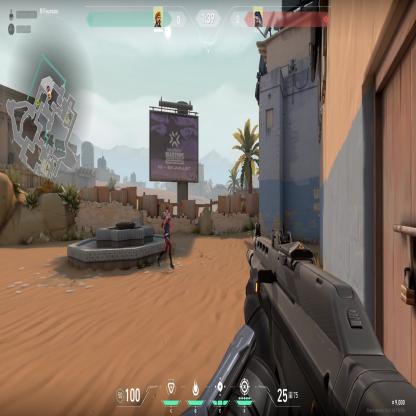
Label: enemy